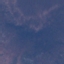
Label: HerbaceousVegetation